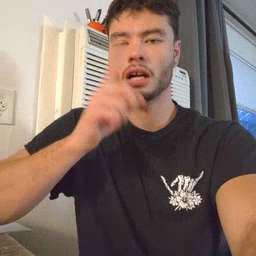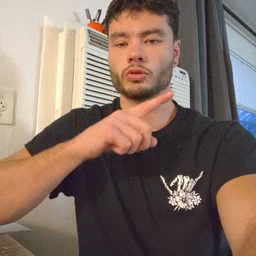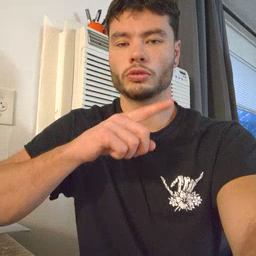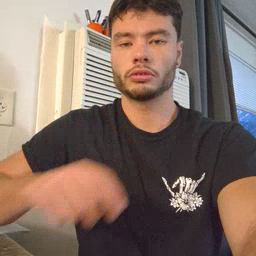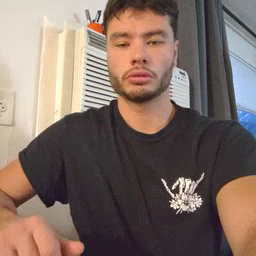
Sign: mouse